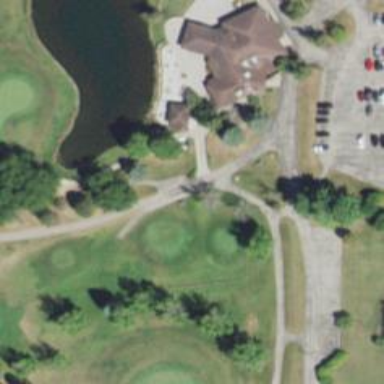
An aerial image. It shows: Pathway for golfing.